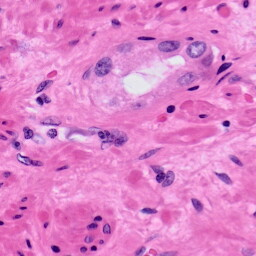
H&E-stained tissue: Prostate